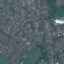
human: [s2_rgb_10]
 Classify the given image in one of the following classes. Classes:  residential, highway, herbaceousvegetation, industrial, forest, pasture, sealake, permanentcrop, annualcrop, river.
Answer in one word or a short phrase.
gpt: Residential